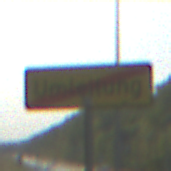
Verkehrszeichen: EndeDerUmleitungsankuendigung
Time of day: MorningAfternoon
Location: Outdoor (Suburban)
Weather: Clear
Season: NotSpecified
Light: Natural